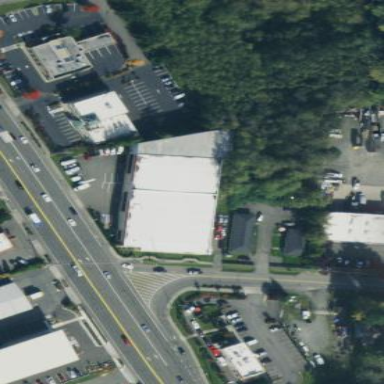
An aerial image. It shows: Building that serves as storage rental shop.